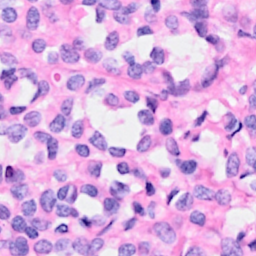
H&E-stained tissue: Breast